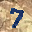
Label: 7